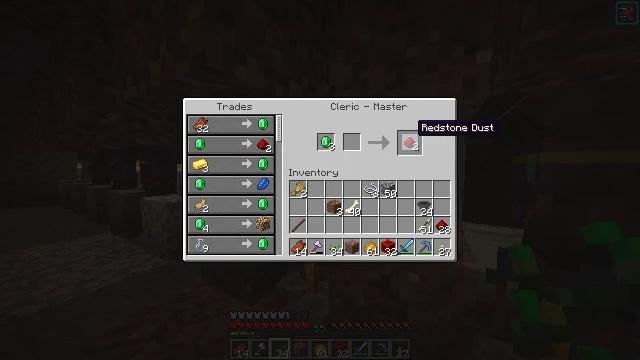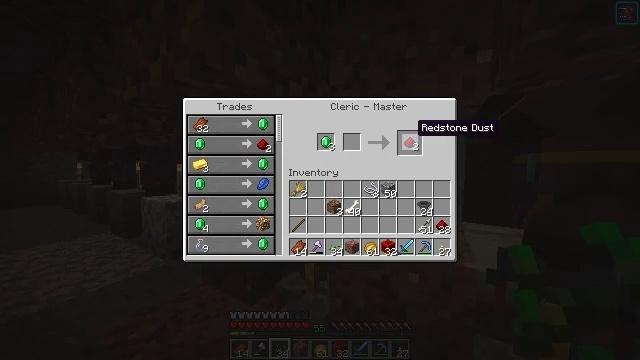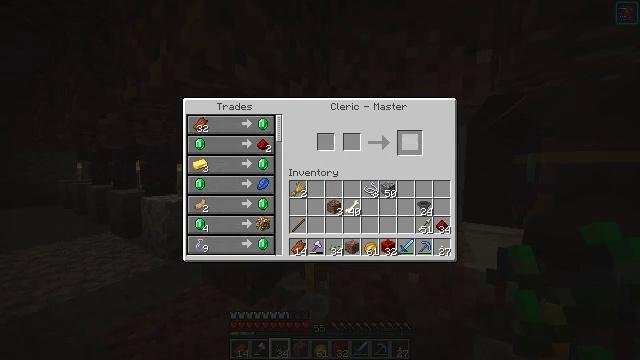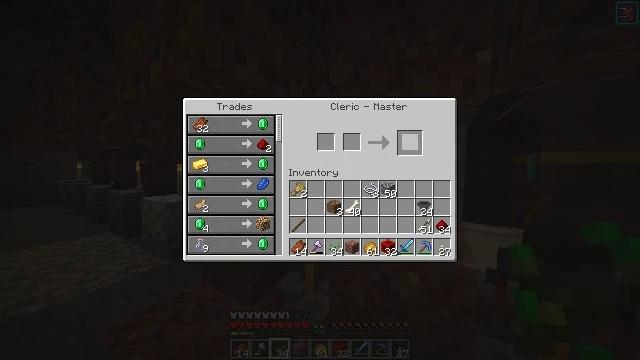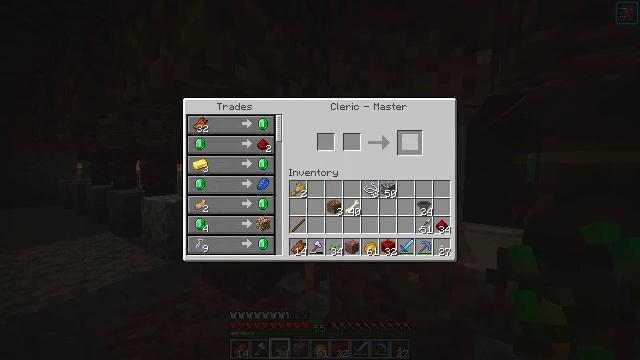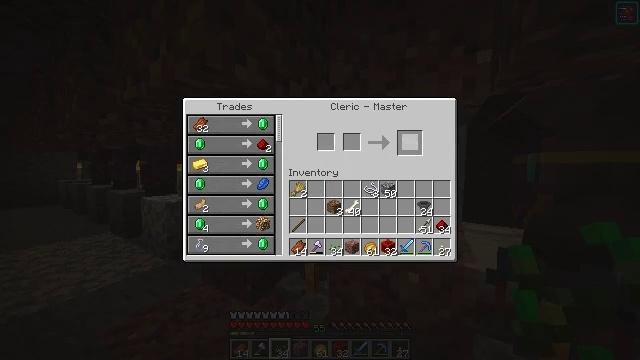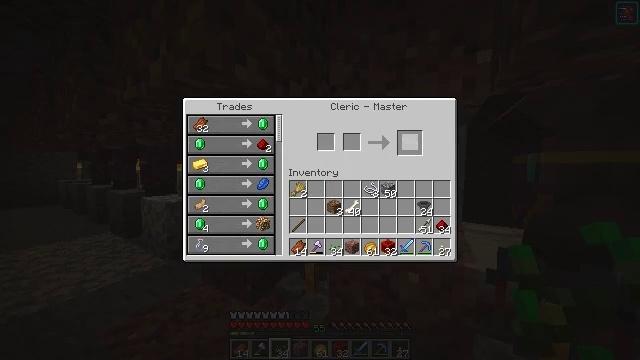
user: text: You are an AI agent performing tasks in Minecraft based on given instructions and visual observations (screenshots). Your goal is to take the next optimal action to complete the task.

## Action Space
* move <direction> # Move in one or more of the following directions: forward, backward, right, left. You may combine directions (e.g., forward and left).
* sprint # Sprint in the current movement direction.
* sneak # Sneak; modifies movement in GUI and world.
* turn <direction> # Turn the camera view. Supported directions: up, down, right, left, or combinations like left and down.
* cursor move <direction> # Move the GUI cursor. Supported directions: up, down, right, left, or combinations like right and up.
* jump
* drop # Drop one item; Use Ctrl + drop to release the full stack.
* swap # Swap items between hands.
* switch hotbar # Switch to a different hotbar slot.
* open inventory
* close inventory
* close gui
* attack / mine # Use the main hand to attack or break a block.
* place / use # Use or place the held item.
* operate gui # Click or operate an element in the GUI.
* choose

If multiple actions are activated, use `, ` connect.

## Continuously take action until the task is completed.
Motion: motion action
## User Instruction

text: Craft the redstone.
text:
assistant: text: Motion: sneak
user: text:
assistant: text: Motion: sneak, operate gui
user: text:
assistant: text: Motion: sneak, operate gui
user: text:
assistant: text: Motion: sneak
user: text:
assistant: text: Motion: sneak
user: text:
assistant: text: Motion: sneak
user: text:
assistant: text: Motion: sneak